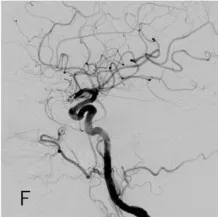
(F) Post-procedural angiography showed that aneurysm was disappeared.
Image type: radiology (ct)